Breast ultrasound image
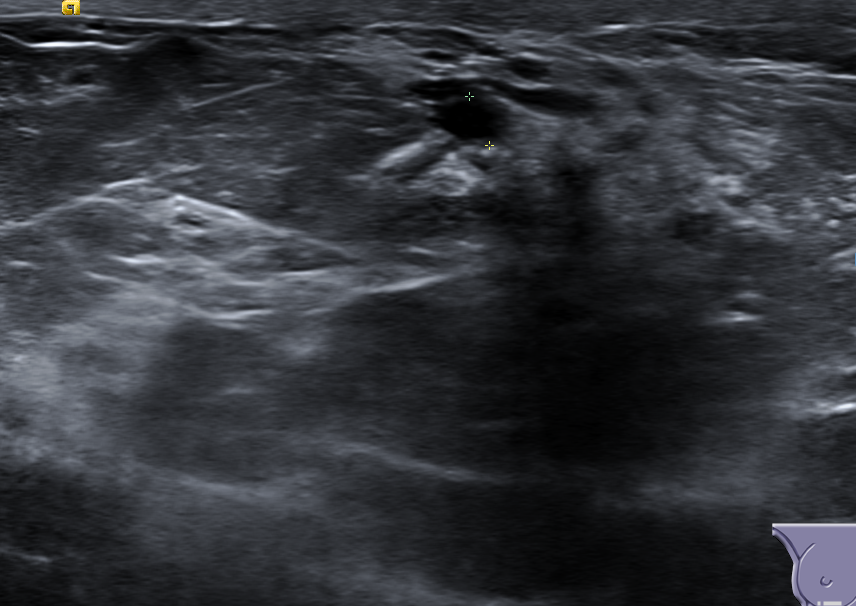
Diagnosis: benign